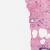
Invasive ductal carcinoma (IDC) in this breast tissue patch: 0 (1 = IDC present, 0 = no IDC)